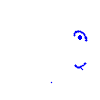
Particle: kaon